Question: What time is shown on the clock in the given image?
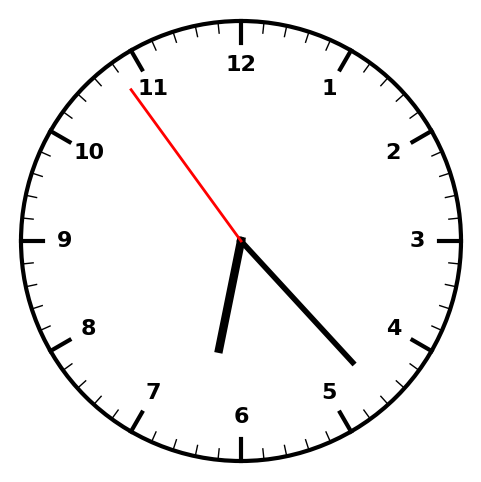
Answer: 06:22:54